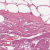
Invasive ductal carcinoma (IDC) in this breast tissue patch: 0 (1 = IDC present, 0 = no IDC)